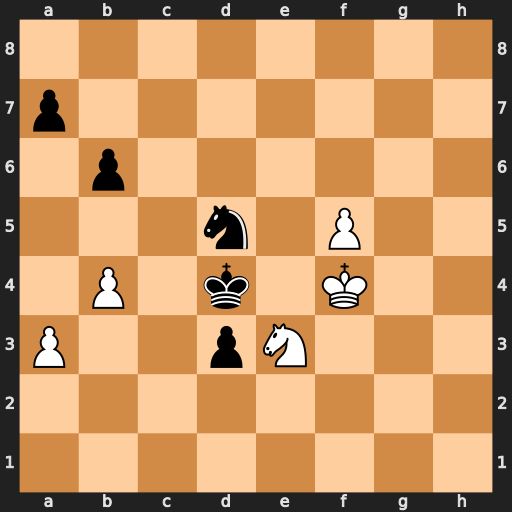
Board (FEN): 8/p7/1p6/3n1P2/1P1k1K2/P2pN3/8/8
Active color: w
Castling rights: -
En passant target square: -
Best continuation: Nxd5 Kxd5 Ke3 d2 Kxd2